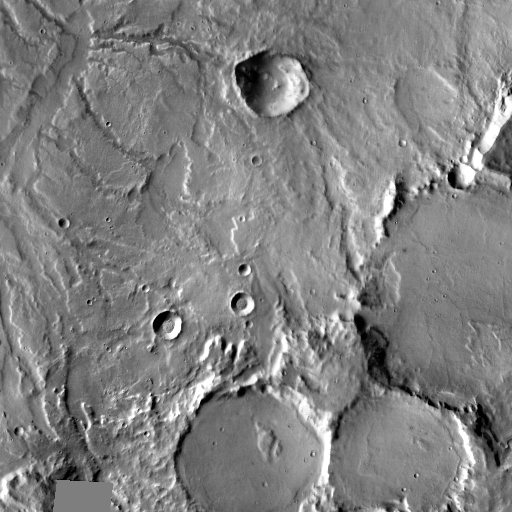
Crater classes present: Background, Other, Buried